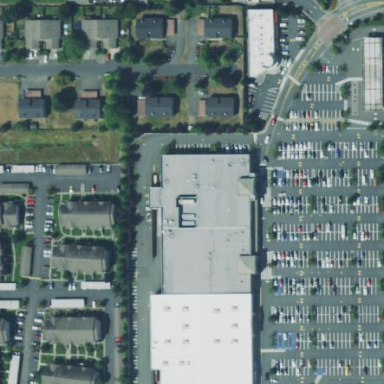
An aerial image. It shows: Retail building housing supermarket.